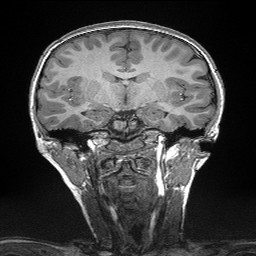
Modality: T1w
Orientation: sagittal
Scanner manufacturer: siemens
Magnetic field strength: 3 T
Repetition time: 2.3 s
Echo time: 0.00298 s